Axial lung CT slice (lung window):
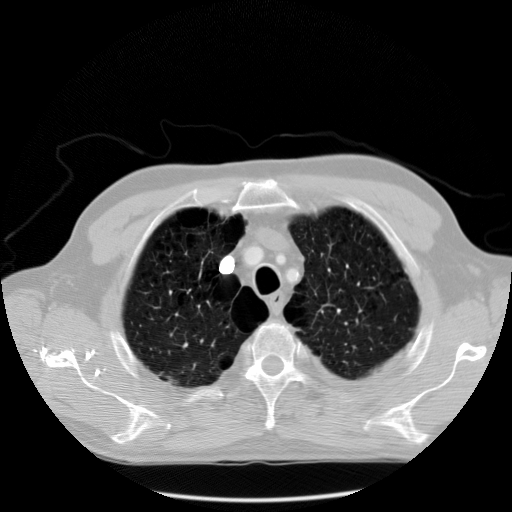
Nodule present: no